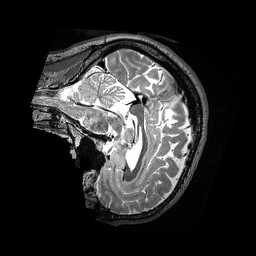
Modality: T2w
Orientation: sagittal
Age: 31
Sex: male
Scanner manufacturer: siemens
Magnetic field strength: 3 T
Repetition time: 3.2 s
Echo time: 0.479 s